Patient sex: M
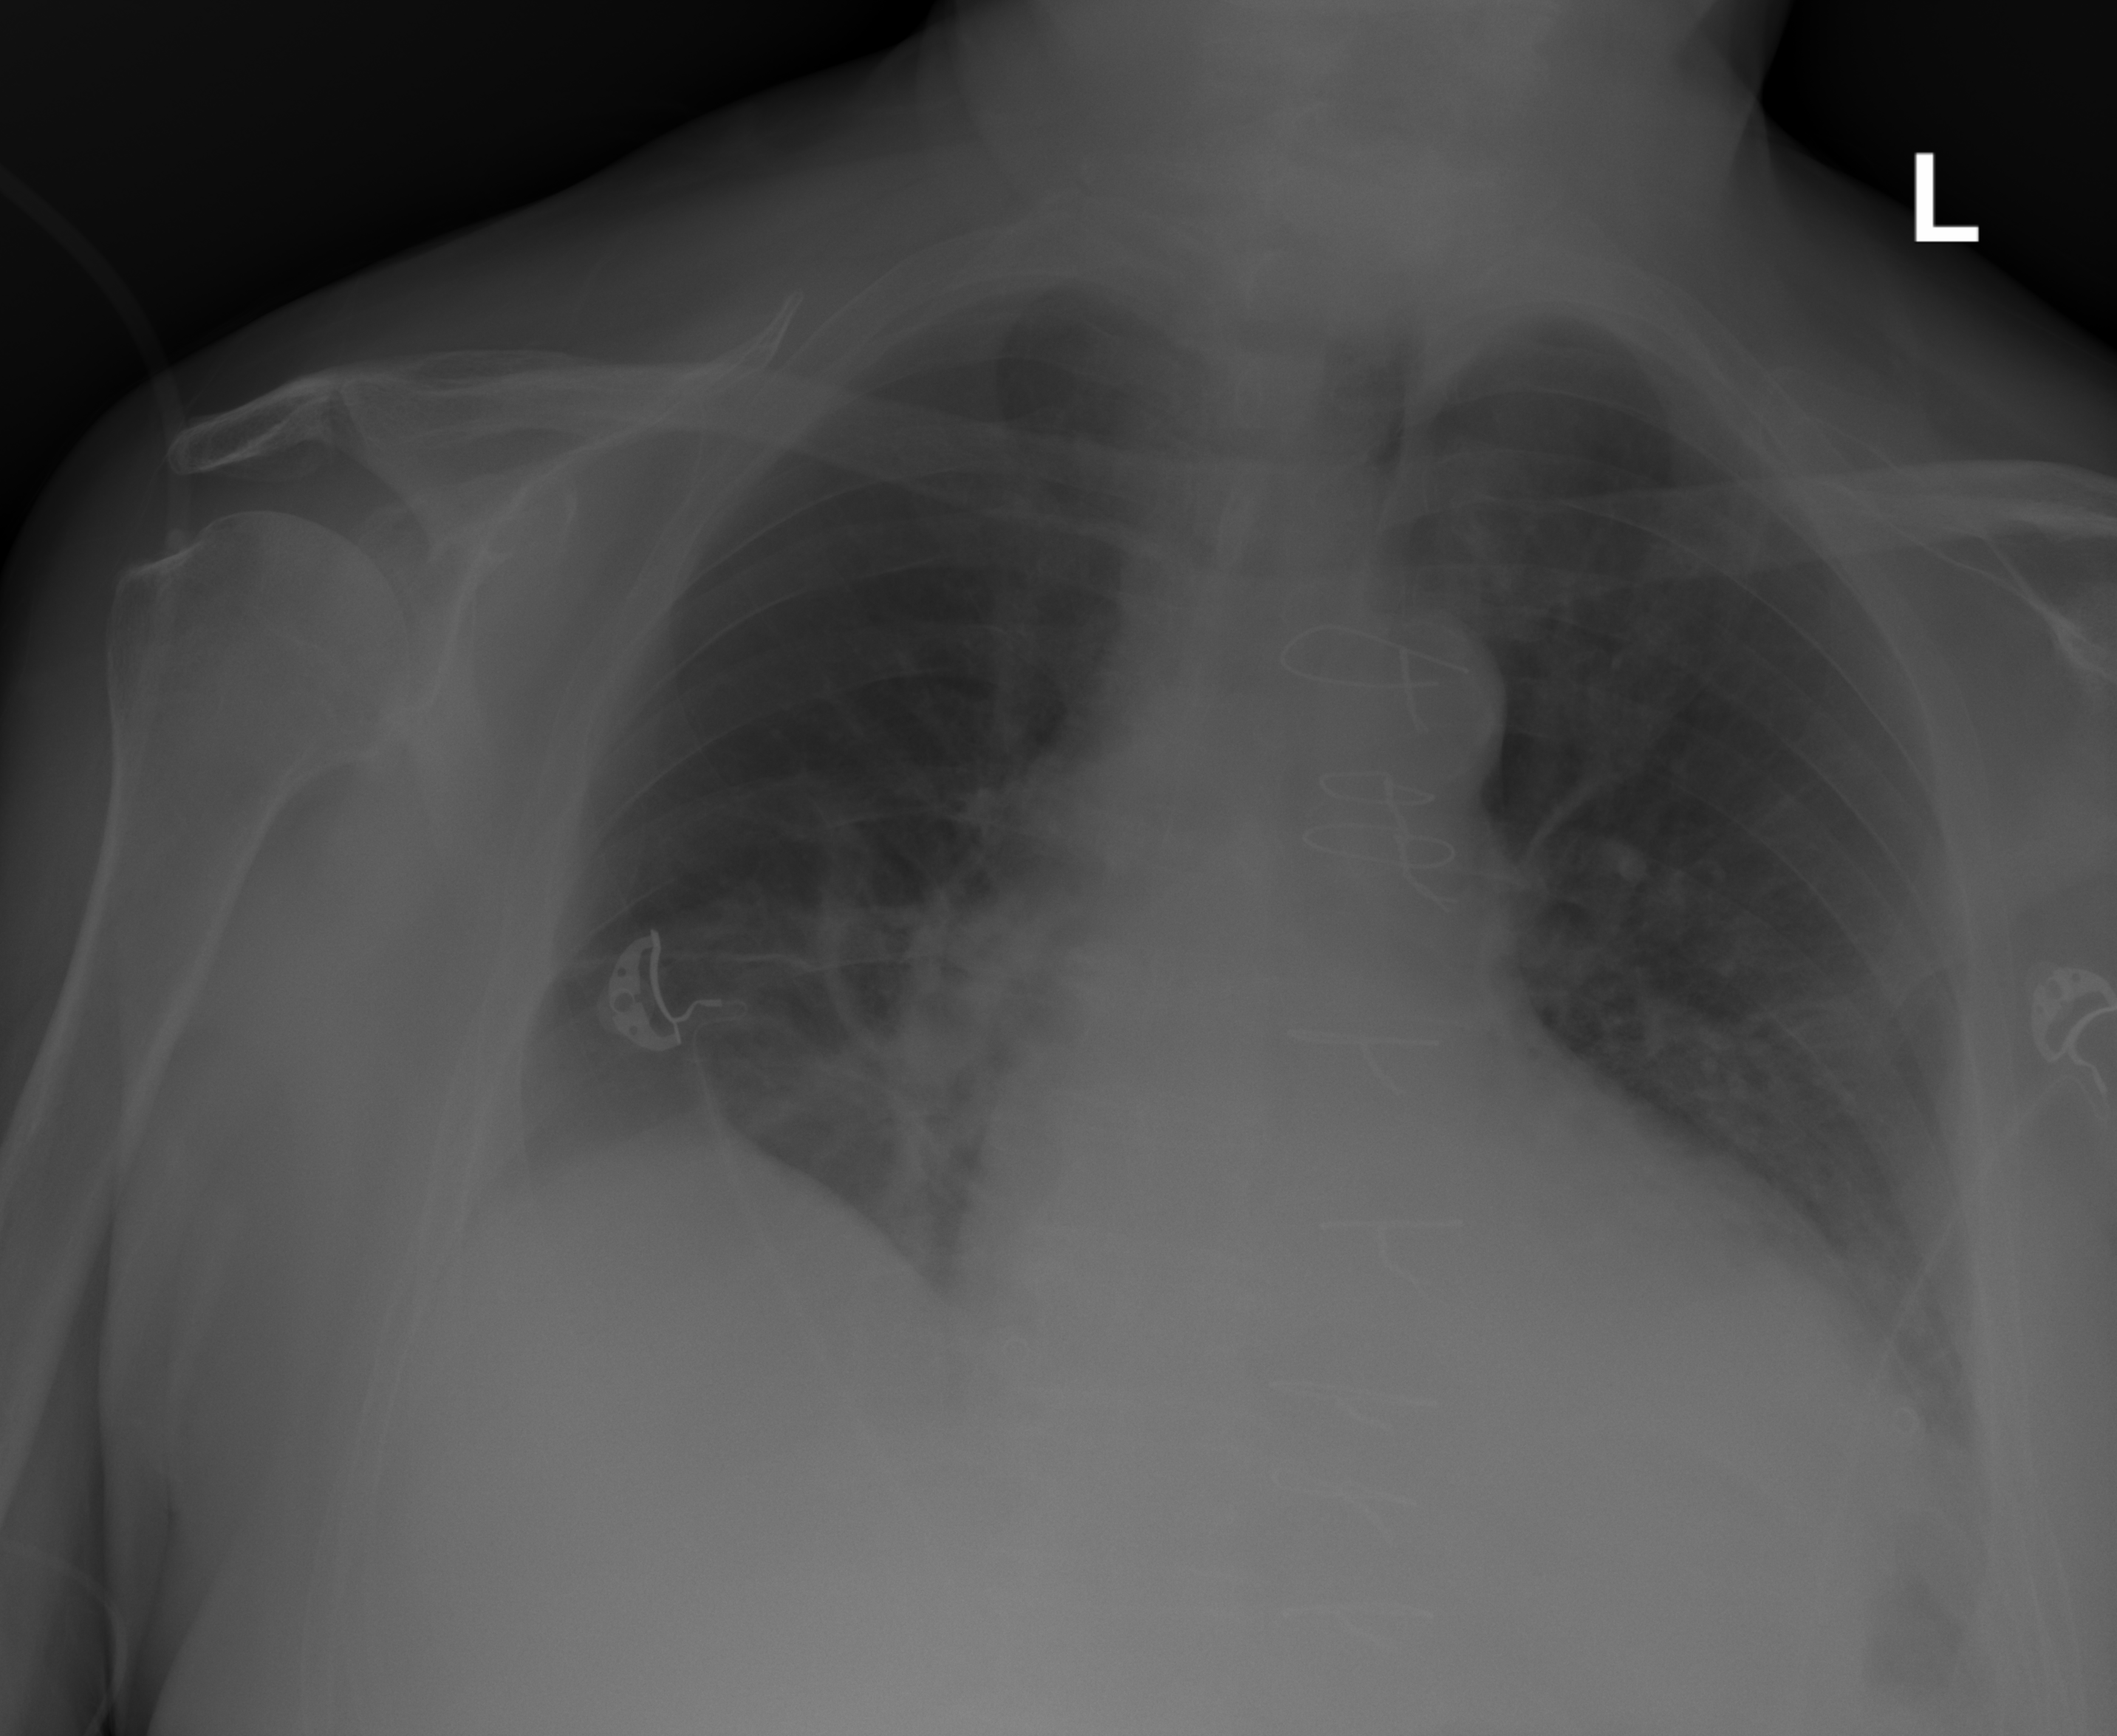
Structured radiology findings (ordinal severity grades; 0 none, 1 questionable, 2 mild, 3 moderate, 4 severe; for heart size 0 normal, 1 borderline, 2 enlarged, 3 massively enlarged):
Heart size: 2
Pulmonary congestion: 2
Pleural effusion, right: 2
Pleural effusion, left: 2
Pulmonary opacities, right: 2
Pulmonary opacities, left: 2
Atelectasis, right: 2
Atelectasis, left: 2